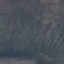
Land use / land cover: HerbaceousVegetation